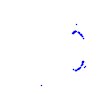
Particle: proton